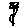
Label: flower